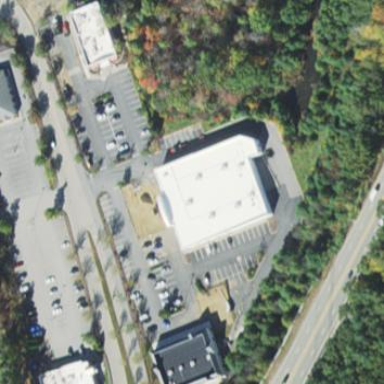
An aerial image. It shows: Retail building.